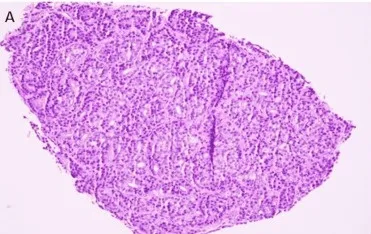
(A) Hematoxylin and eosin (H&E) (200X magnification) of the abdominal soft tissue biopsy showing poorly formed glands.
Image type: pathology (h&e)